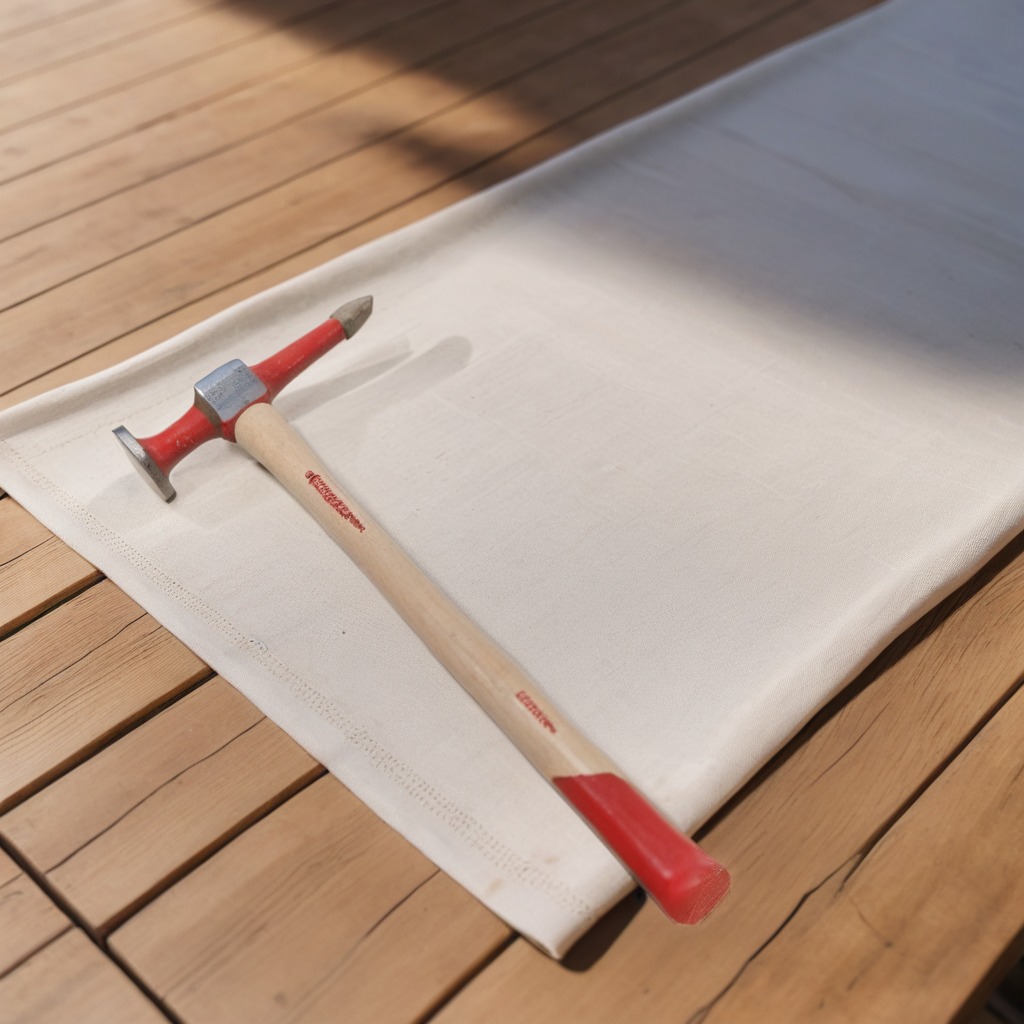
A hammer lying on a clean wooden table in an outdoor workshop during daytime bright natural light soft shadows worn but beneath the cloth.